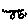
Label: moon